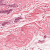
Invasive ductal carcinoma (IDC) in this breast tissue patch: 0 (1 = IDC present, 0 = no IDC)